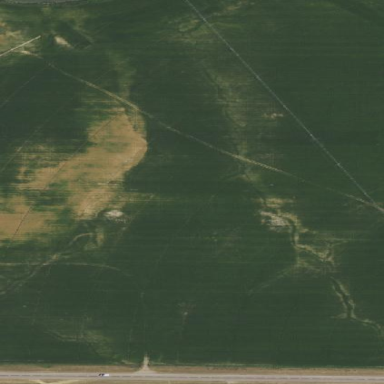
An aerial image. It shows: Farmland with pivot irrigation system.